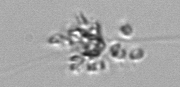
Label: Chaetoceros_didymus_TAG_external_flagellate